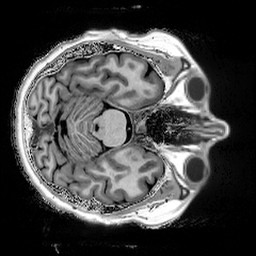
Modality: T1w
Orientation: axial
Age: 47
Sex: female
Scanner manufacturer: siemens
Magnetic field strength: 3 T
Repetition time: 5 s
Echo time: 0.00298 s